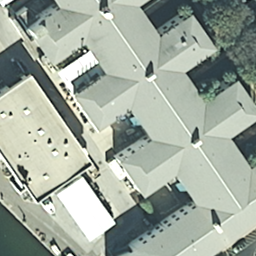
Label: buildings